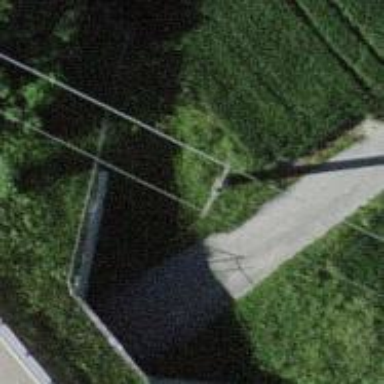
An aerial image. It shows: Concrete power pole.